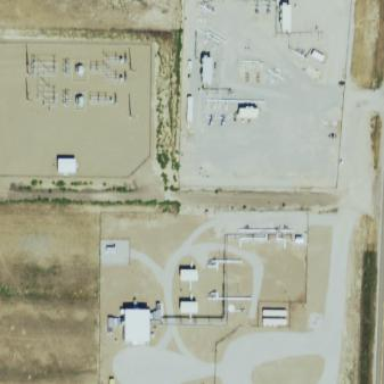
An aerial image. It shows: Industrial power substation enclosed by fence.